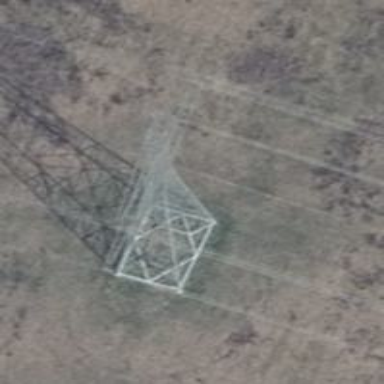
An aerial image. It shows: Power tower.